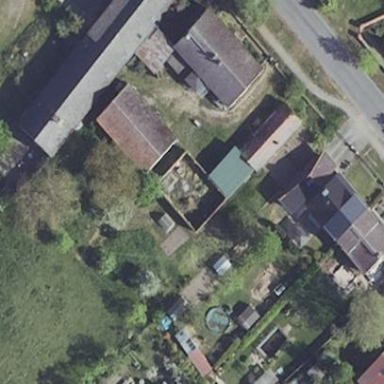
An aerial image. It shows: Shed.